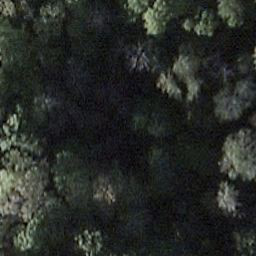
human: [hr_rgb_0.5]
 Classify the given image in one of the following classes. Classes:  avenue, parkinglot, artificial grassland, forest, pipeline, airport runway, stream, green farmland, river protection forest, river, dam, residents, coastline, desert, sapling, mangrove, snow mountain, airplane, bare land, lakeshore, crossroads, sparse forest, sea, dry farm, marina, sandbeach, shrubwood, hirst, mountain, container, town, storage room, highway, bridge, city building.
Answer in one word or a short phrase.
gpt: shrubwood